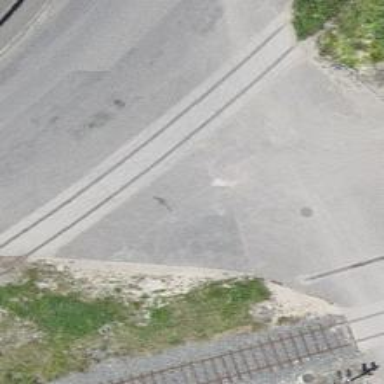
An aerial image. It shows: Crossing for the railway.